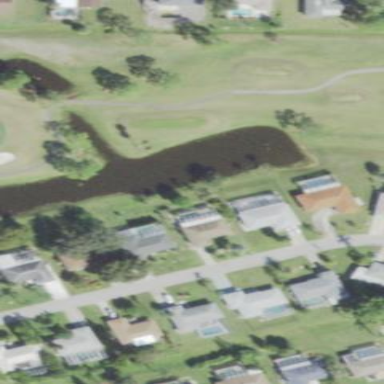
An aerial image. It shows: Water hazard on golf course.